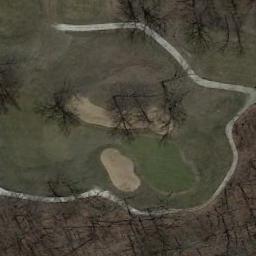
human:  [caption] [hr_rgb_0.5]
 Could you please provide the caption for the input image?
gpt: The golf course has a putting green, Some fairways, Bare barrier trees and a sandpit and a road goes through the golf course .

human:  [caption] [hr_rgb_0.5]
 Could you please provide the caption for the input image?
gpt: There are several bunkers and a path on a large lawn on the golf course and many withered trees .

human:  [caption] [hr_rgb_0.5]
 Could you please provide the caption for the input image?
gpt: Many trees are near the golf course .

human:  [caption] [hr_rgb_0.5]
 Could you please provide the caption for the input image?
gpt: The picture shows a road with a nearly 180-degree turn .

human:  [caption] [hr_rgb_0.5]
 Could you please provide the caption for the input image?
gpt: There are two bunkers and many withered trees on the golf course .